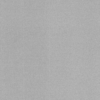
Label: dusty